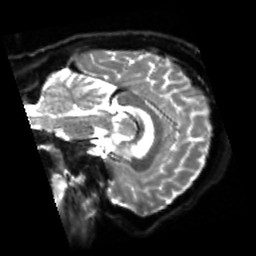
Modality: sbref
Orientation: sagittal
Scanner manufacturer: siemens
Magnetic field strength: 3 T
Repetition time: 4 s
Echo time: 0.0594 s